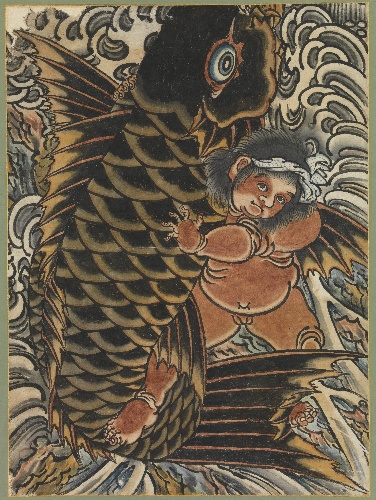
Date: 19th century
Object type: Hanging scroll
Classification: Paintings
Medium: Hanging scroll; hand-colored woodblock print
Culture: Japan
Period: Edo period (1615–1868)
Dimensions: Image: 23 3/4 x 17 1/2 in. (60.4 x 44.5 cm)
Overall: 56 1/8 x 24 3/4in. (142.6 x 62.9 cm)
Department: Asian Art
Credit line: The Harry G. C. Packard Collection of Asian Art, Gift of Harry G. C. Packard, and Purchase, Fletcher, Rogers, Harris Brisbane Dick, and Louis V. Bell Funds, Joseph Pulitzer Bequest, and The Annenberg Fund Inc. Gift, 1975
Accession year: 1975
Repository: Metropolitan Museum of Art, New York, NY
Tags: Boys|Fish